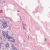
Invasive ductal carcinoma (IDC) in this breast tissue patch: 0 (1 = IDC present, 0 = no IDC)